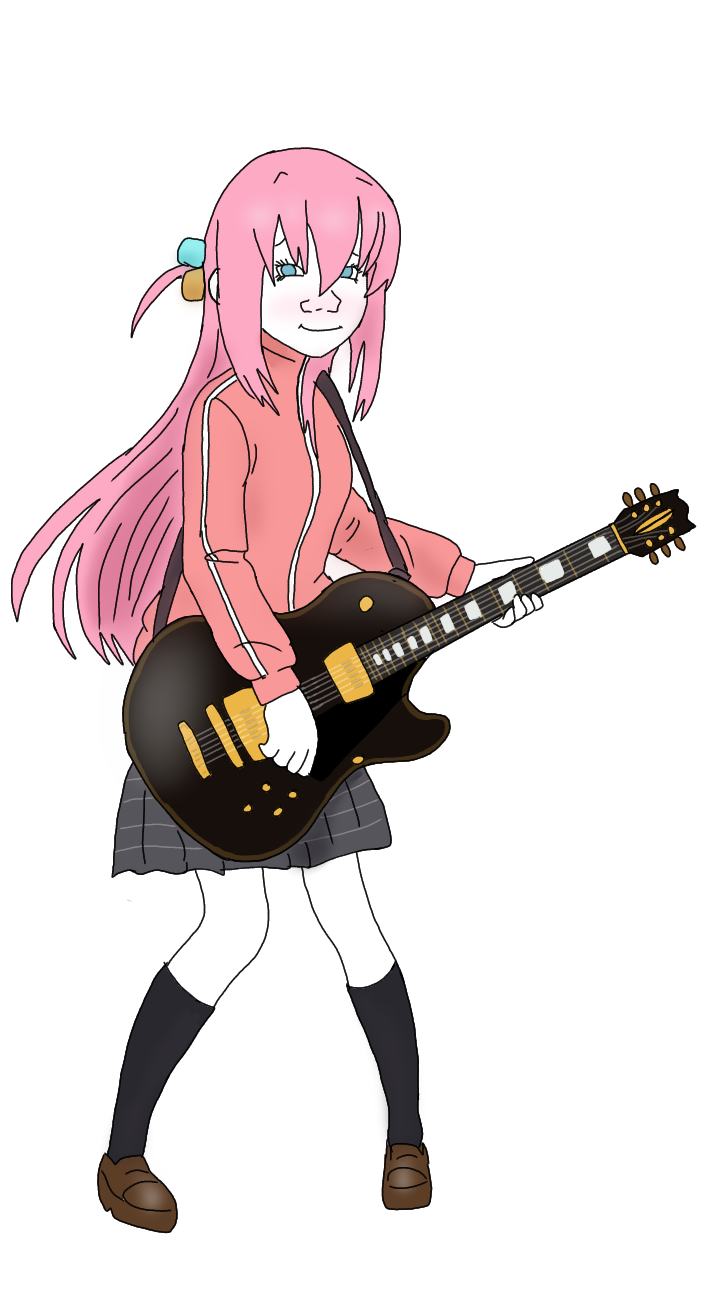
Label: 5_Trad_Wife